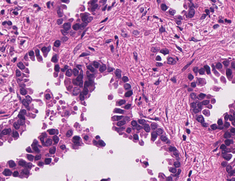
Tumor epithelial tissue: yes
Tumor-associated stroma tissue: yes
Normal tissue: no